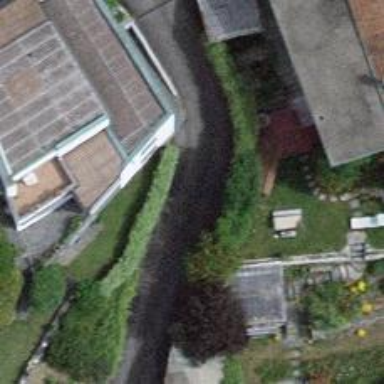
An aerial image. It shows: Alleyway designated as service road.